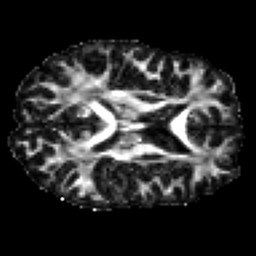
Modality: FA
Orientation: axial
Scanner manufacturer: siemens
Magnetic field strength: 3 T
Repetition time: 7.8 s
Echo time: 0.09 s